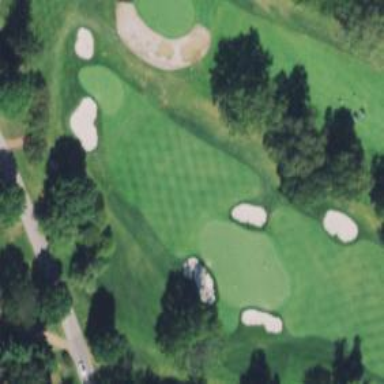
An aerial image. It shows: Golf fairway surrounded by grass.